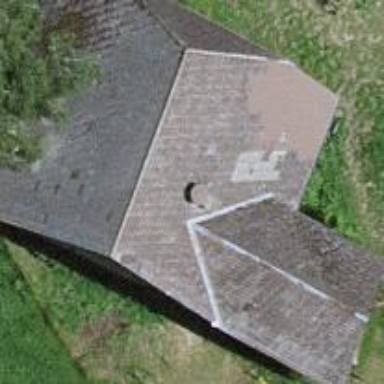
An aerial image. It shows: Barn.